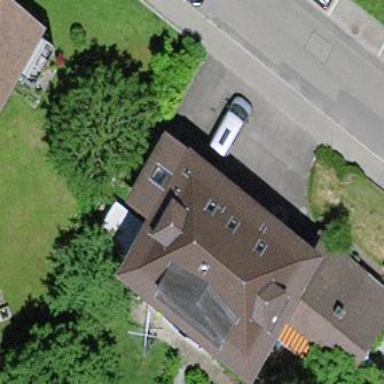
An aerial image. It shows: Residential building.